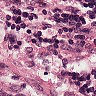
Metastatic tissue present: no